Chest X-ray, PA view. Patient: 32 years old, sex F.
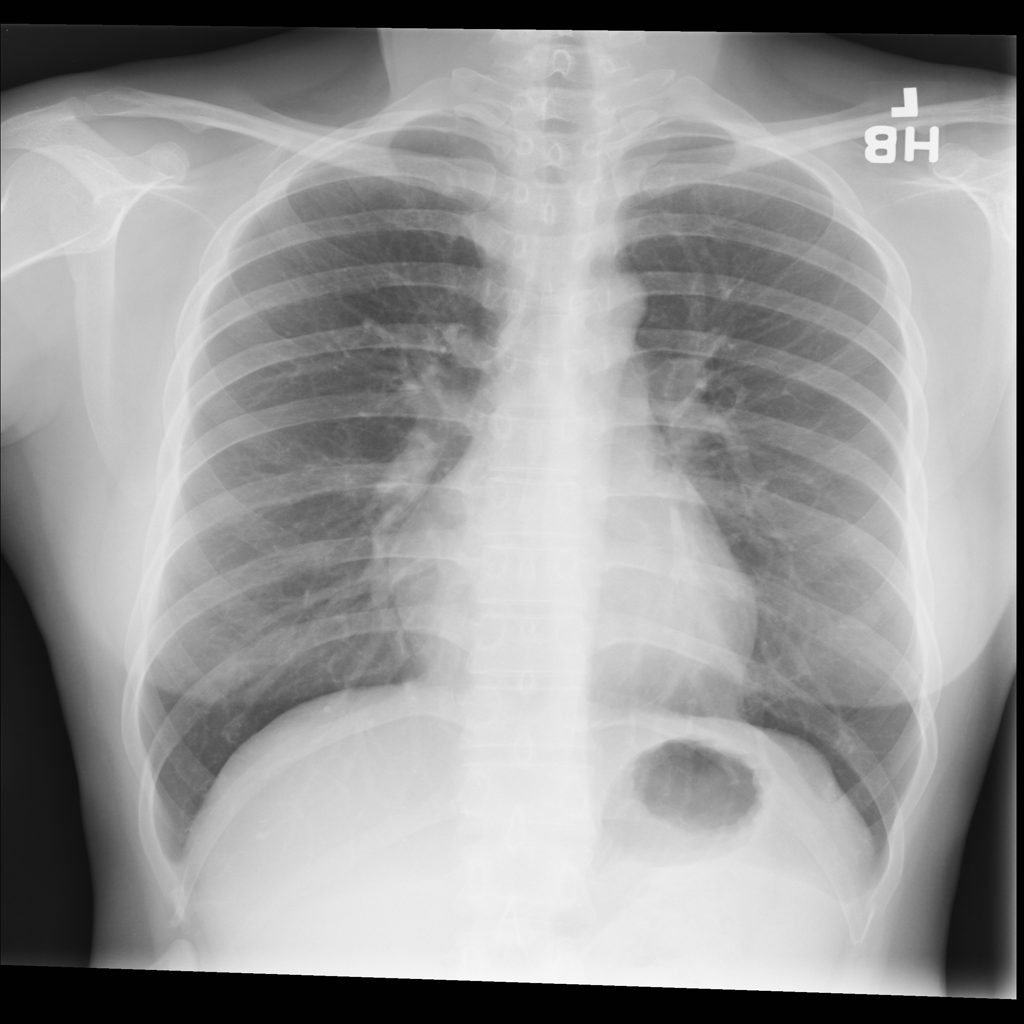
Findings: No Finding